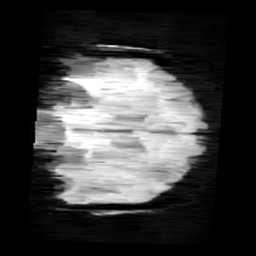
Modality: minIP
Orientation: coronal
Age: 10
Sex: male
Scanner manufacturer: siemens
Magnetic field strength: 3 T
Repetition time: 0.027 s
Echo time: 0.02 s